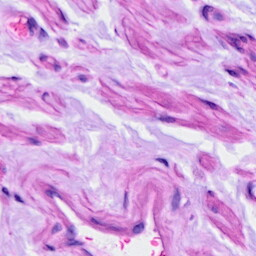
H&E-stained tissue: Ovarian